Question: I currently have an assignment to implement the Phong Lighting Model in openGL / GLSL. The two shaders that I am currently working with are below. The problem is that in the fragment shader, if I do not add 'vColor' to 'gl_FragColor' then the entire shape is black. However, if I DO add 'vColor', then the entire shape is that color with no lighting at all. I have been trying to solve this for a couple of hours now to no luck. What is the reason for this? Is it a problem in my shaders, or a problem perhaps in the openGL code? I am using one material and one point light source, which I'll show after the shaders.
Edit: If I set 'gl_FragColor = vec4(N, 1.0)' then the object looks like this:

vertex shader:
'''
#version 150
in vec4 vPosition;
in vec3 vNormal;
uniform mat4 vMatrix;
uniform vec4 LightPosition;
out vec3 fNorm;
out vec3 fEye;
out vec3 fLight;
void main() {
fNorm = vNormal;
fEye = vPosition.xyz;
fLight = LightPosition.xyz;
if(LightPosition.w != 0.0) {
fLight = LightPosition.xyz - vPosition.xyz;
}
gl_Position = vMatrix * vPosition;
}
'''
fragment shader:
'''
#version 150
in vec3 fNorm;
in vec3 fLight;
in vec3 fEye;
uniform vec4 vColor;
uniform vec4 AmbientProduct, DiffuseProduct, SpecularProduct;
uniform mat4 vMatrix;
uniform vec4 LightPosition;
uniform float Shininess;
void main(){
vec3 N = normalize(fNorm);
vec3 E = normalize(fEye);
vec3 L = normalize(fLight);
vec3 H = normalize(L + E);
vec4 ambient = AmbientProduct;
float Kd = max(dot(L, N), 0.0);
vec4 diffuse = Kd * DiffuseProduct;
float Ks = pow(max(dot(N, H), 0.0), Shininess);
vec4 specular = Ks * SpecularProduct;
if(dot(L,N) < 0.0)
specular = vec4(0.0, 0.0, 0.0, 1.0);
gl_FragColor = vColor + ambient + diffuse + specular;
}
'''
Setting materials and light:
'''
void init() {
setMaterials(vec4(1.0, 0.0, 0.0, 0.0), //ambient
vec4(1.0, 0.8, 0.0, 1.0), //diffuse
vec4(1.0, 1.0, 1.0, 1.0), //specular
100.0); //shine
setLightSource(vec4(1.0, 0.0, 0.0, 1.0), //ambient
vec4(1.0, 0.0, 0.0, 1.0), //diffuse
vec4(1.0, 0.0, 0.0, 1.0), //specular
vec4(1.0, 2.0, 3.0, 1.0)); //position
setProducts();
....
}
/*
* Sets the material properties for Phong lighting model.
*/
void setMaterials(vec4 amb, vec4 dif, vec4 spec, GLfloat s) {
ambient = amb;
diffuse = dif;
specular = spec;
shine = s;
glUniform1f(vShininess, shine);
}
/*
* Set light source properties.
*/
void setLightSource(vec4 amb, vec4 dif, vec4 spec, vec4 pos) {
ambient0 = amb;
diffuse0 = dif;
specular0 = spec;
light0_pos = pos;
glUniform4fv(vLightPosition, 1, light0_pos);
}
/*
* Find the products of materials components and light components.
*/
void setProducts(){
vec4 ambientProduct = ambient * ambient0;
vec4 diffuseProduct = diffuse * diffuse0;
vec4 specularProduct = specular * specular0;
glUniform4fv(vAmbientProduct, 1, ambientProduct);
glUniform4fv(vDiffuseProduct, 1, diffuseProduct);
glUniform4fv(vSpecularProduct, 1, specularProduct);
}
'''
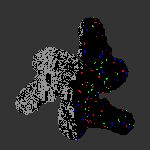
Answer: Your final lighting composition doesn't look right:
> '''
gl_FragColor = vColor + ambient + diffuse + specular;
'''
It should be something like
'''
gl_FragColor = vColor * (ambient + diffuse) + specular;
'''
i.e. the illumination modulated by the albedo of the object.